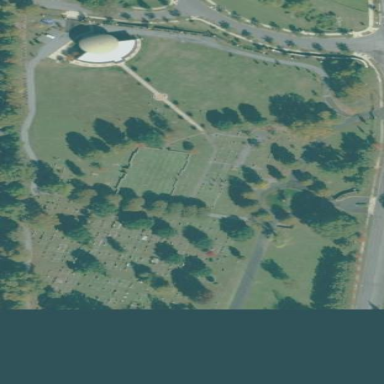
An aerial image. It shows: Cemetery.